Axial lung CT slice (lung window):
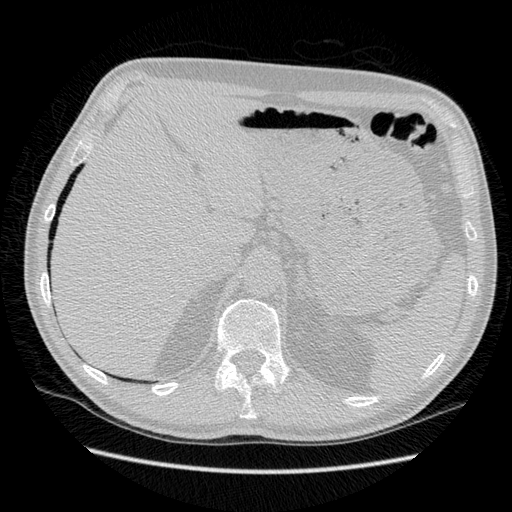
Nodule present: no